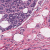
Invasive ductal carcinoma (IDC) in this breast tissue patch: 0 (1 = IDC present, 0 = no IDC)